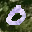
Label: 0